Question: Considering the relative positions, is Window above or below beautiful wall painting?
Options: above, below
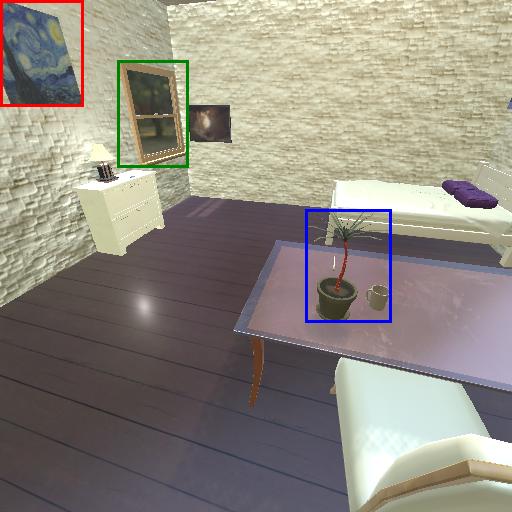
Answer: above